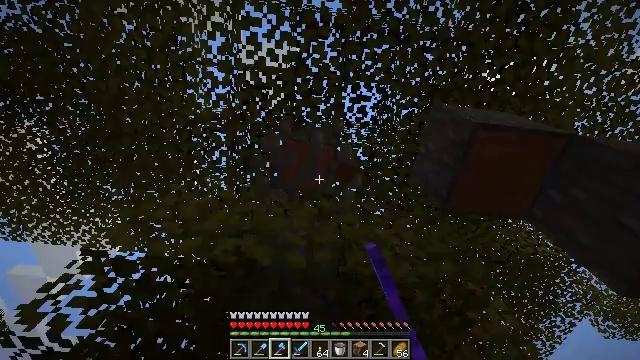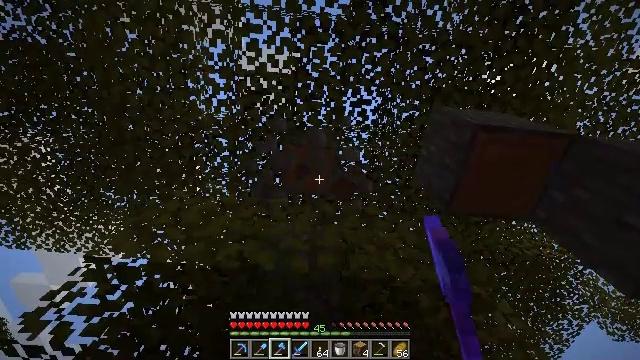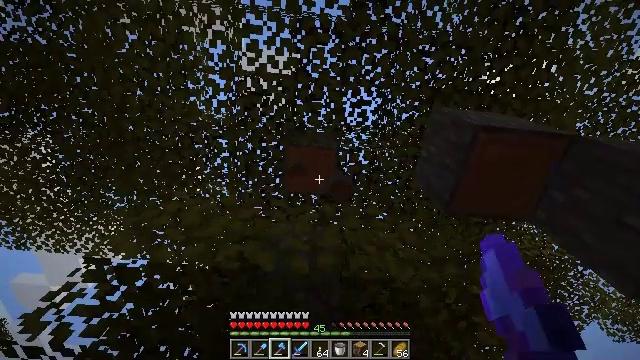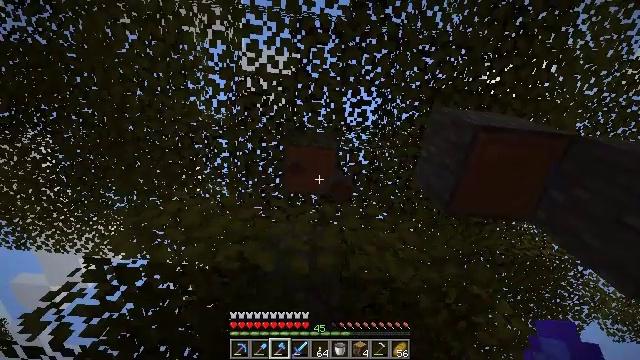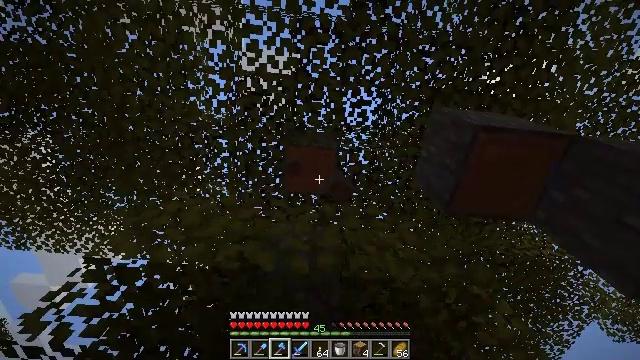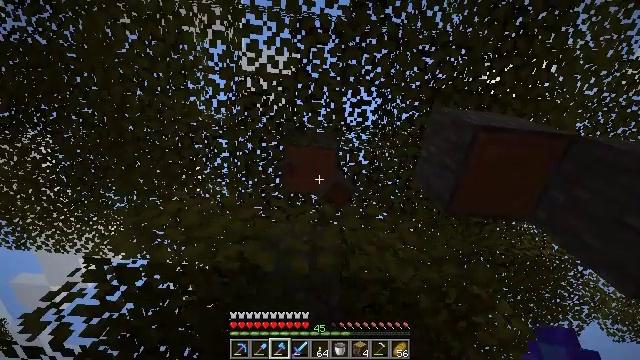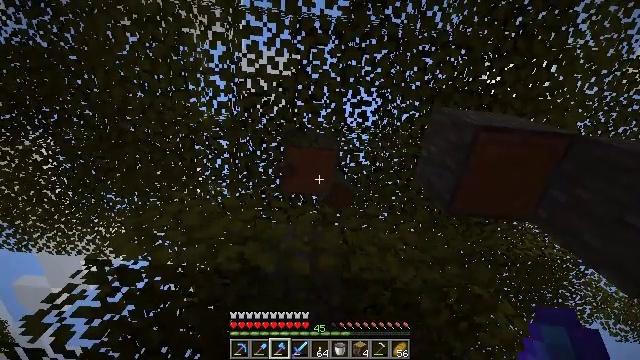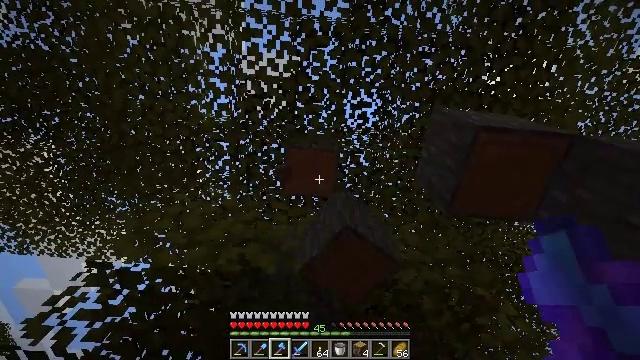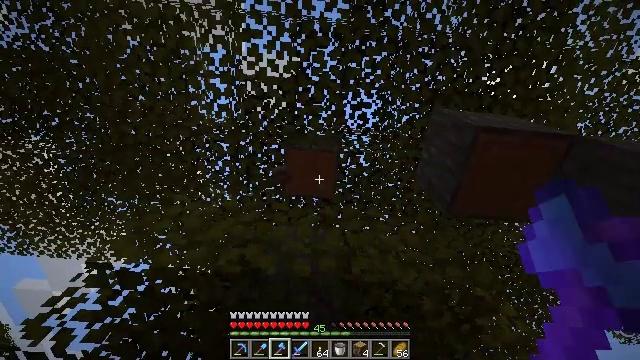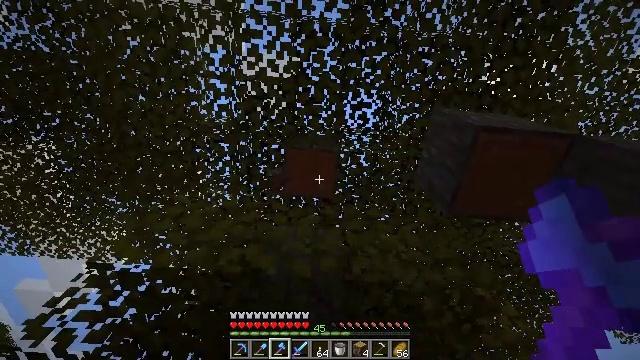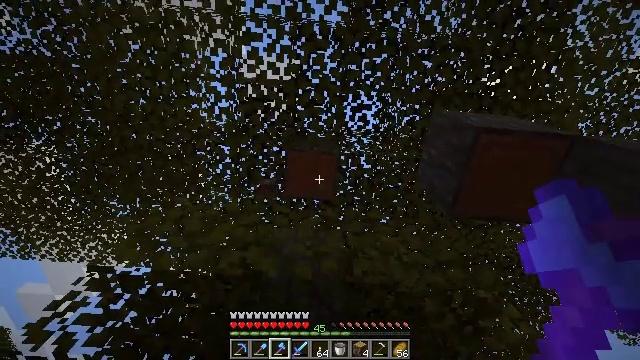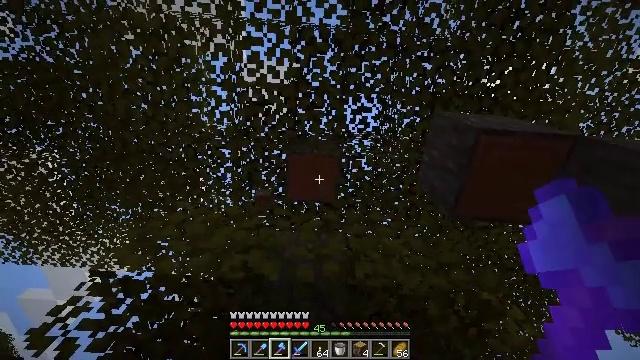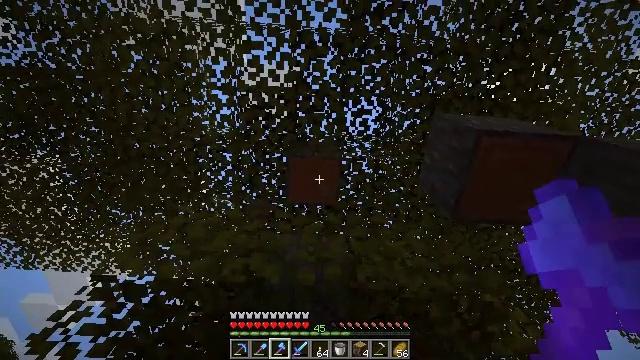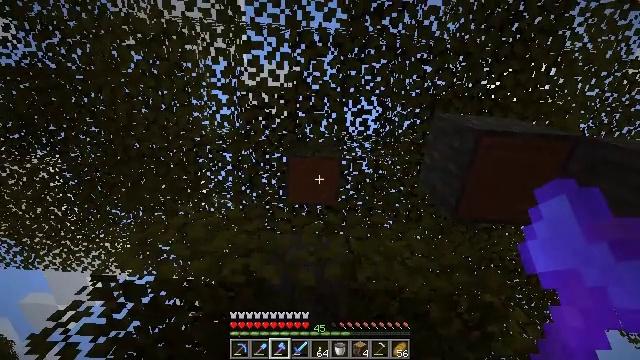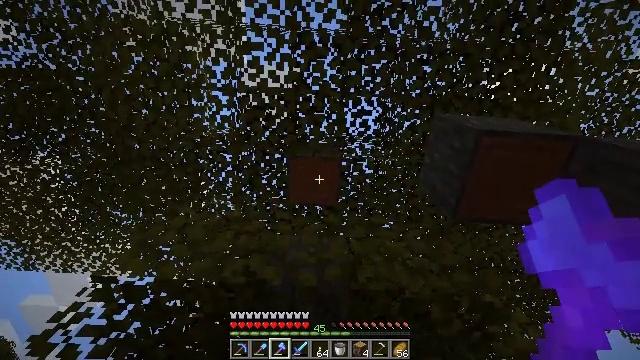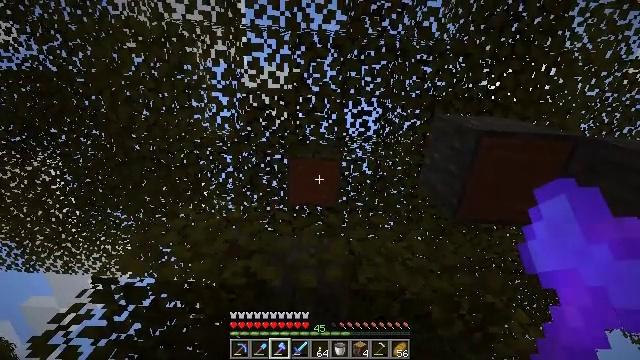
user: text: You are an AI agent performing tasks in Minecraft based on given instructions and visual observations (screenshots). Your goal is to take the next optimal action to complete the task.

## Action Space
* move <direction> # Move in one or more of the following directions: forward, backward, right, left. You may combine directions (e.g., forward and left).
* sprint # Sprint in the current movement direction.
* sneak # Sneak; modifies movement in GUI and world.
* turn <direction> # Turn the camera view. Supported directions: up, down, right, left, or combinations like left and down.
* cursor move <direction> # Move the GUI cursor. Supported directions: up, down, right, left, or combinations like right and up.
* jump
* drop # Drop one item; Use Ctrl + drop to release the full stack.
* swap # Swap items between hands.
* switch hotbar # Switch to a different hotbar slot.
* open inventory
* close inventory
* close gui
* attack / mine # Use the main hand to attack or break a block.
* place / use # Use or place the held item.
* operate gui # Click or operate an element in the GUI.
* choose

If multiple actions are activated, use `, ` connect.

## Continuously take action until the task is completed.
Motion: motion action
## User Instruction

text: Mine acacia leaves from the tree.
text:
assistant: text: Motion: attack / mine
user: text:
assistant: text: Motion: attack / mine
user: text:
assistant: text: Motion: attack / mine
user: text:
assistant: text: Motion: attack / mine
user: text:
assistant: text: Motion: attack / mine
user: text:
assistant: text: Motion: attack / mine
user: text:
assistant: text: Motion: attack / mine
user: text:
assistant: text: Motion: attack / mine
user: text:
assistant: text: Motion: attack / mine
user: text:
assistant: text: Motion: attack / mine
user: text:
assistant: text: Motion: attack / mine
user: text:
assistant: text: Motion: attack / mine
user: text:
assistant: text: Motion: attack / mine
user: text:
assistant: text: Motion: attack / mine
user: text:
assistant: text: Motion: attack / mine
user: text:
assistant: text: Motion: move forward, attack / mine
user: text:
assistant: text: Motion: move forward, attack / mine
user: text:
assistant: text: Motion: attack / mine
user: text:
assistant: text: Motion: attack / mine
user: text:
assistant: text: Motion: attack / mine
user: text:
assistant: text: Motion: attack / mine
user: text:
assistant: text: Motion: attack / mine
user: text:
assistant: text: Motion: attack / mine
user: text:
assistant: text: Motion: attack / mine
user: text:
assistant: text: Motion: attack / mine
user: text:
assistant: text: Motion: attack / mine
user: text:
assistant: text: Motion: attack / mine
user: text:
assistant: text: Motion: attack / mine
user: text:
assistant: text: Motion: turn right and down
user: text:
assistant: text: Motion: turn down